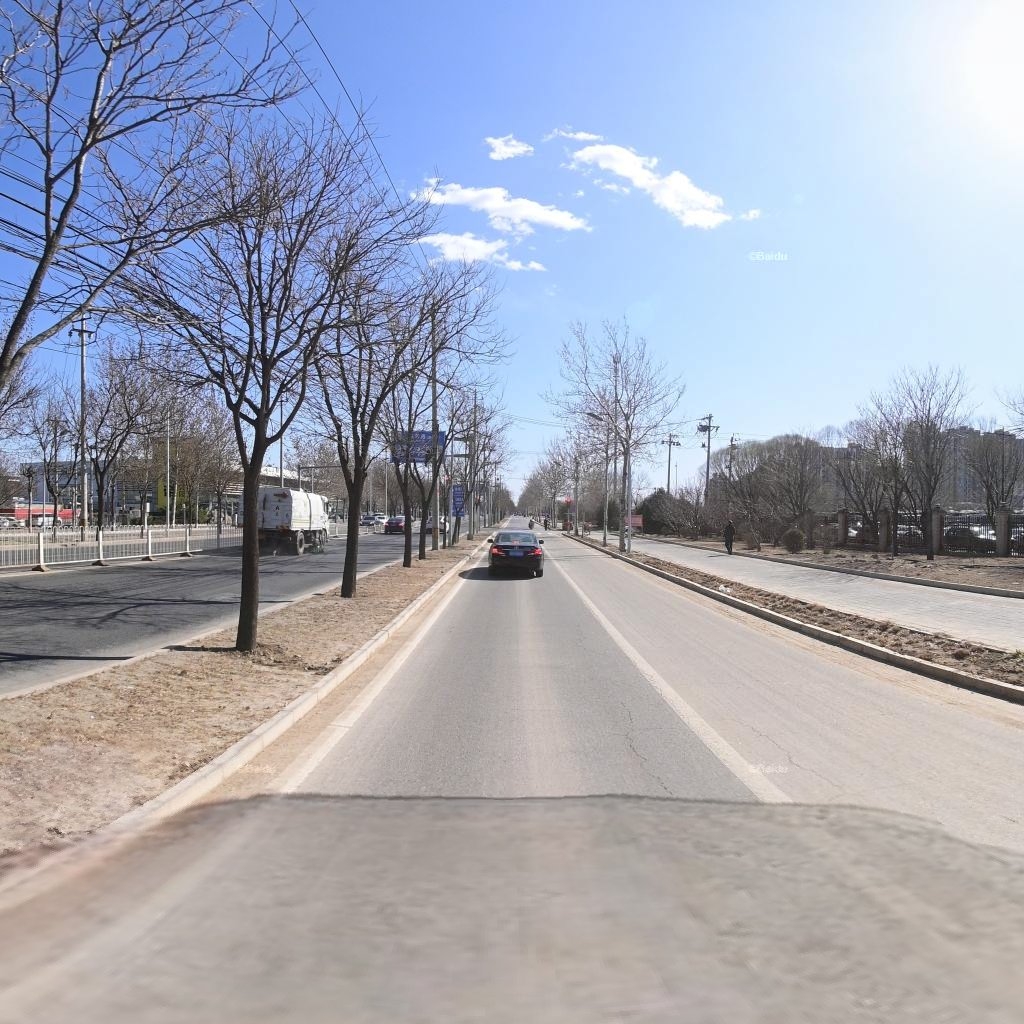
Region: Chaoyang
Road damage annotations: longitudinal crack, longitudinal crack